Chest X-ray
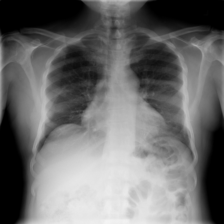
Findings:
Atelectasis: negative
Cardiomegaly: positive
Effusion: positive
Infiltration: negative
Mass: negative
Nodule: positive
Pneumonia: negative
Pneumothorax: negative
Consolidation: negative
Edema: negative
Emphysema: negative
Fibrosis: negative
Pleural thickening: positive
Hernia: negative